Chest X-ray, PA view. Patient: 57 years old, sex F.
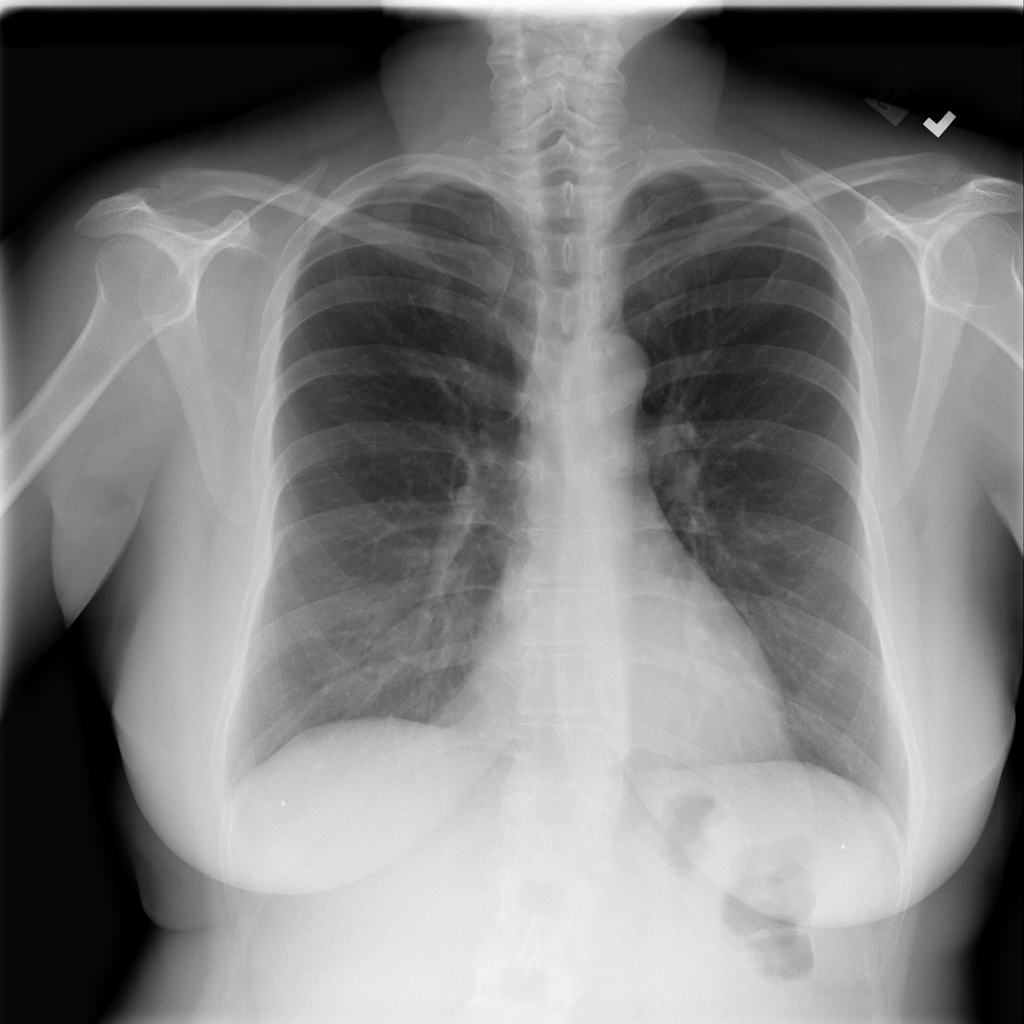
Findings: No Finding